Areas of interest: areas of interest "Park and greenspace"
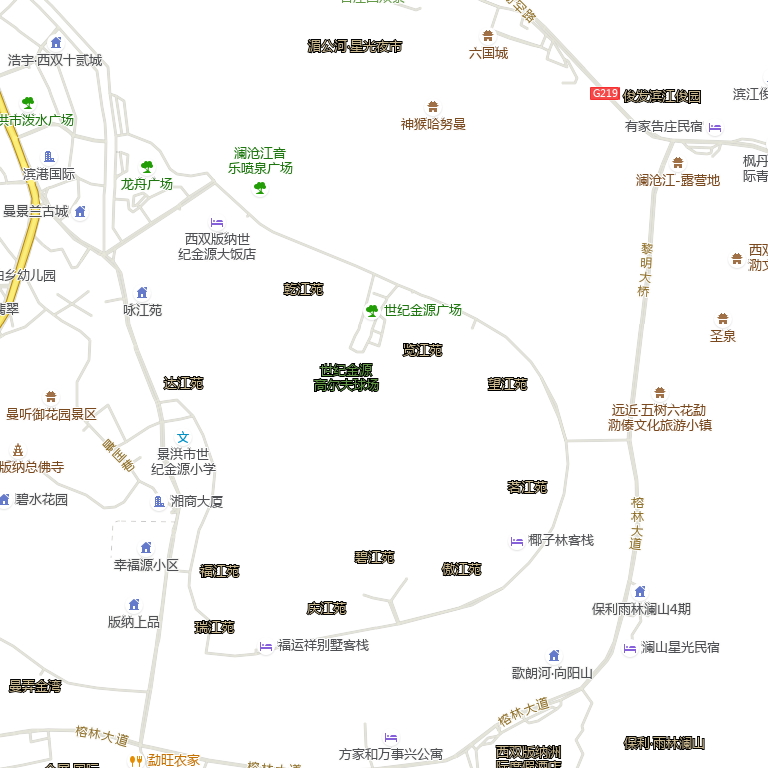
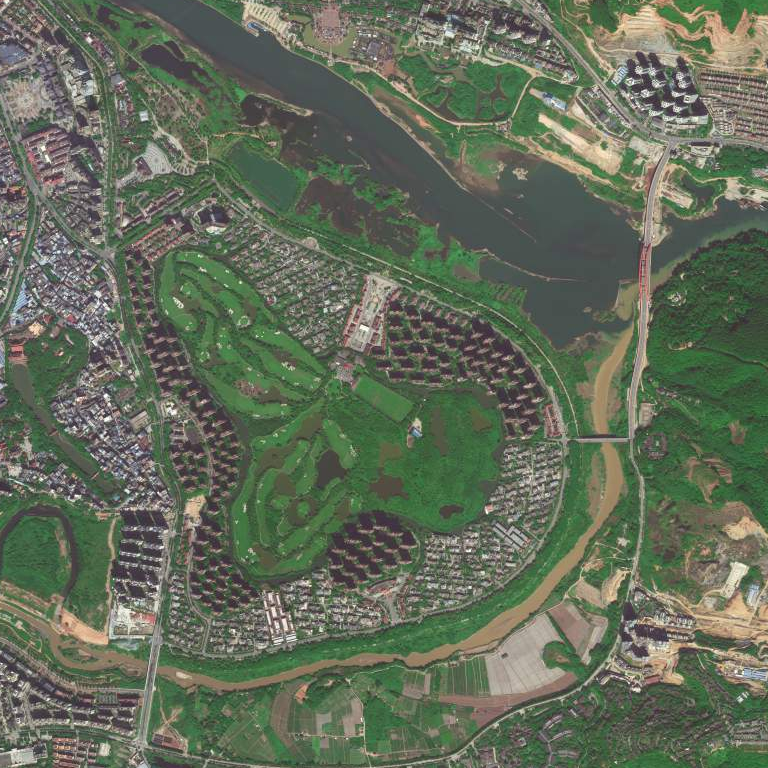